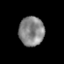
Tissue: prostate
Cell type: T cells
Senescence score: 0.3585
Nuclear area (px): 724
Mean DAPI intensity: 134.474